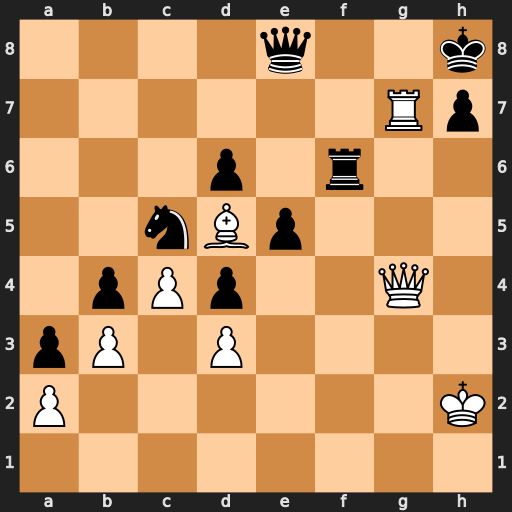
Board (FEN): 4q2k/6Rp/3p1r2/2nBp3/1pPp2Q1/pP1P4/P6K/8
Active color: w
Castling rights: -
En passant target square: -
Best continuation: Rg8+ Qxg8 Qxg8#